Question: On my computer, the described issue only happens in Chrome and Opera (and not in IE or Firefox). But I think it is related rather to JavaScript than to any specific browser.
Here is the fiddle: <URL>
html:
'''
<ul>
<li>one</li>
<li>two</li>
<li>three</li>
</ul>
'''
JavaScript:
'''
$('ul').mouseout(function() {
event.stopPropagation(); //this just for testing
alert('out');
});
'''
and some CSS..
It looks like this:

When you hover the mouse (in Chrome or Opera) over the red block (which is '<ul>'), and move the mouse horizontally over the smaller blue boxes (which are '<li>'), then the alert box appears. This means that the 'mouseout' event was fired on the '<ul>' element.
Question: how to prevent the '<li>' from capturing the mouse, make them transparent for this event, so that the 'mouseout' event only happens when the mouse completely leaves the '<ul>' area?
I tried 'event.stopPropagation();' but it is useless, because it works in the opposite direction.
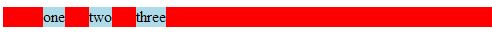
Answer: By using the mouseleave event instead
'''
$('ul').mouseleave(function() {
alert('out');
});
'''
<URL>